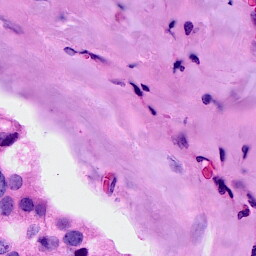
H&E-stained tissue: Breast